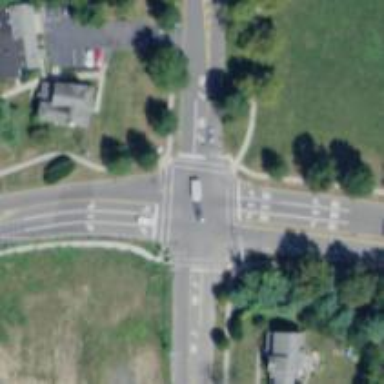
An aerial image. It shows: Crossing with marked lines on the road.